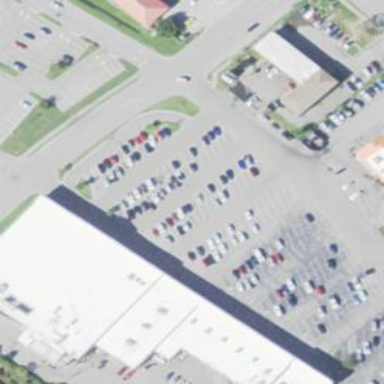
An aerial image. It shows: Supermarket building.